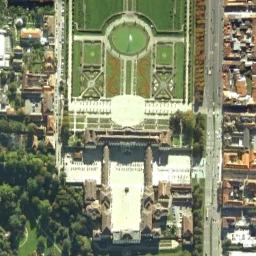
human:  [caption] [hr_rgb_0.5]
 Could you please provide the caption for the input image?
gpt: The white palace with a big park is surrounded by some other buildings and a grove of trees .

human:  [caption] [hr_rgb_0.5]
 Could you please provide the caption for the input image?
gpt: The palace is on the grass surrounded by buildings and trees .

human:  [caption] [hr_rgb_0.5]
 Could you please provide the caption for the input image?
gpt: Some trees are beside the palace .

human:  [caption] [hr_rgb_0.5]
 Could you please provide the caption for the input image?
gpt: The roofs of palaces are all black, And the whole looks like a rectangle .

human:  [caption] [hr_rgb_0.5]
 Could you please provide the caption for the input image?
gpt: There are some green trees and many brown buildings beside the palace .